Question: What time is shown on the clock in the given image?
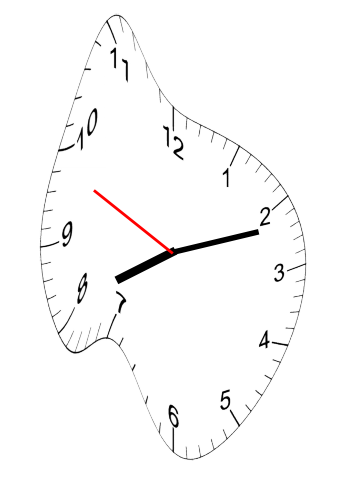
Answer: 08:11:49